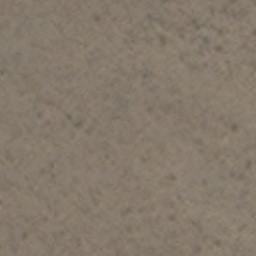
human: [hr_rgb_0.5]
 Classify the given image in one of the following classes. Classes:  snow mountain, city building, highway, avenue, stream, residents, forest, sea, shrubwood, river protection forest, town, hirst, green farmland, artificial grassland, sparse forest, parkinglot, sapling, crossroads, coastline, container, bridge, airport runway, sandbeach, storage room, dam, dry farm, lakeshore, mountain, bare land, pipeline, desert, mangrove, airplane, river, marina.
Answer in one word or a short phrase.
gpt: bare land